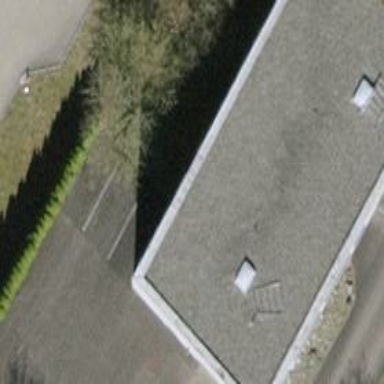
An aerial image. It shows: Commercial building with flat roof. The building has gray roof and gainsboro colored exterior.